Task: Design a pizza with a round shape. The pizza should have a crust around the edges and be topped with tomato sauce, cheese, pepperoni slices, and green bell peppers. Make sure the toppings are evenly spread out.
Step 111:
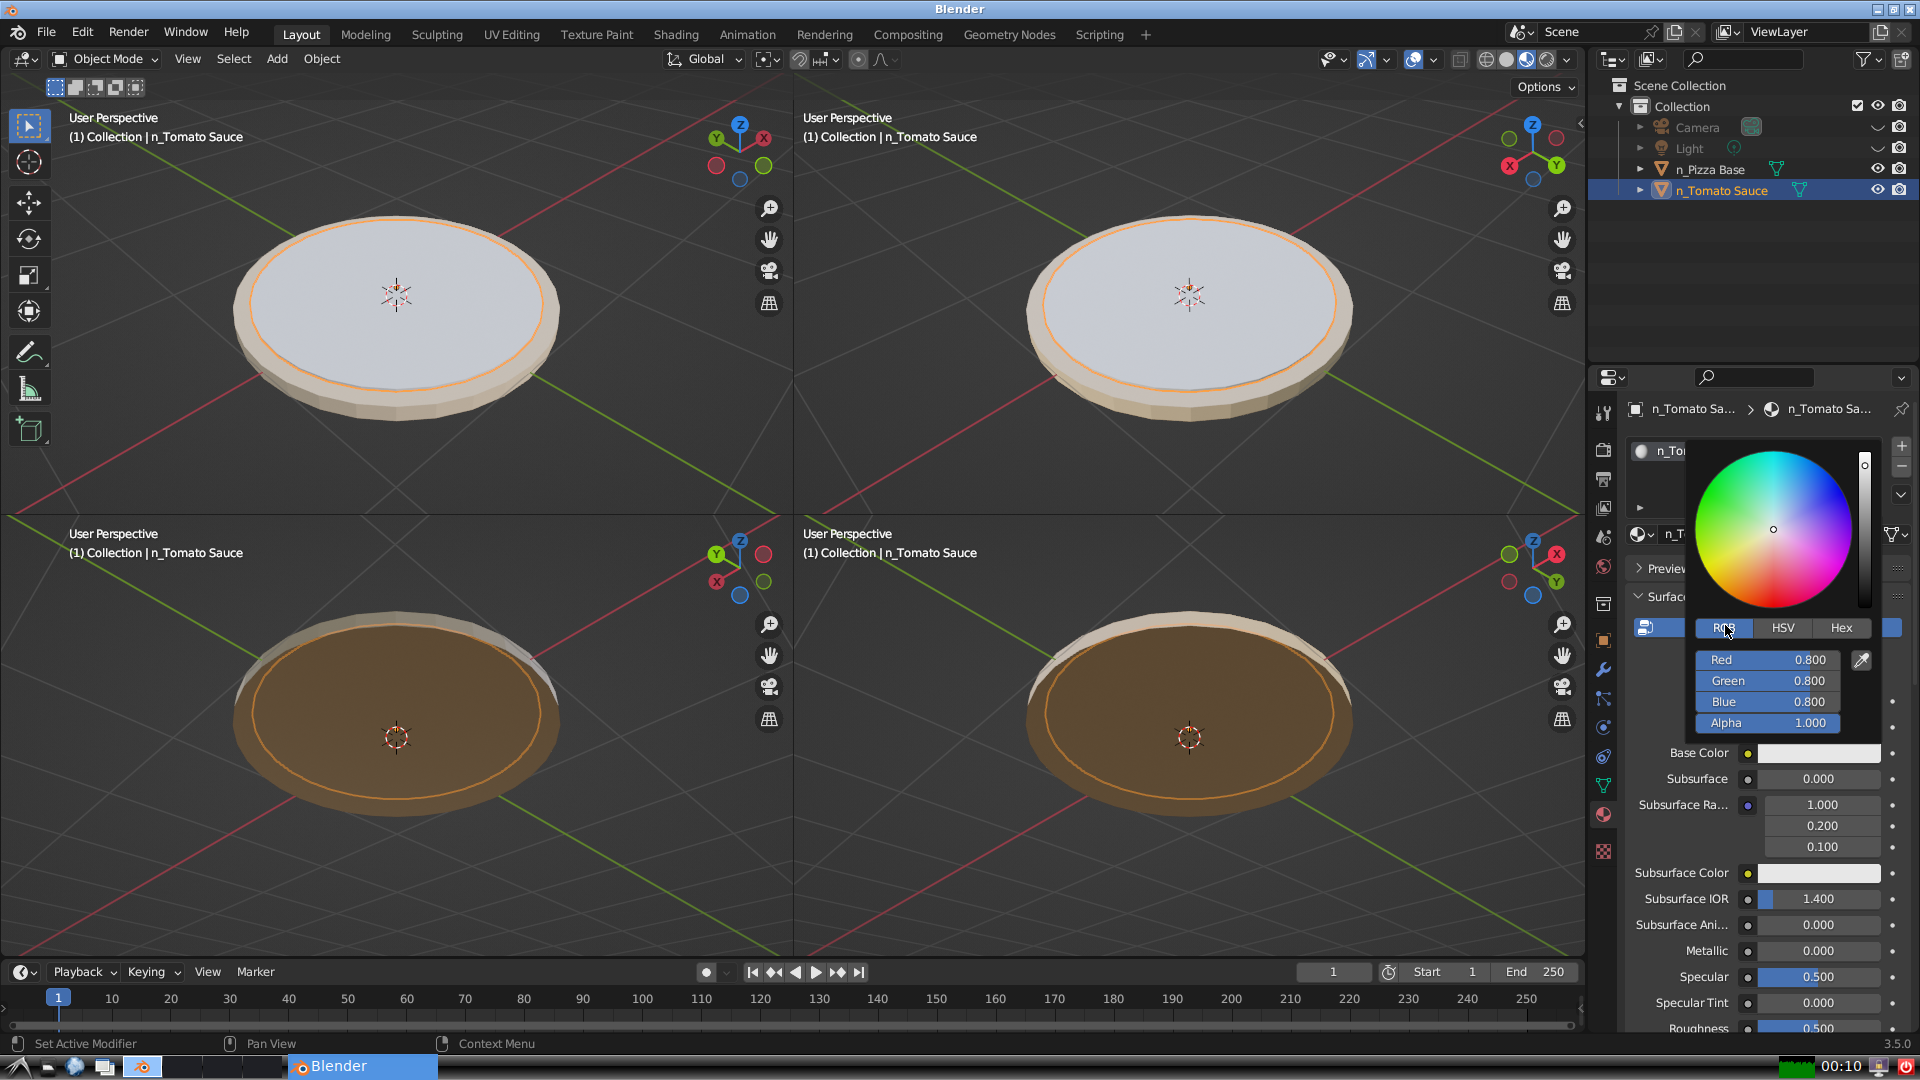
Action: click: no